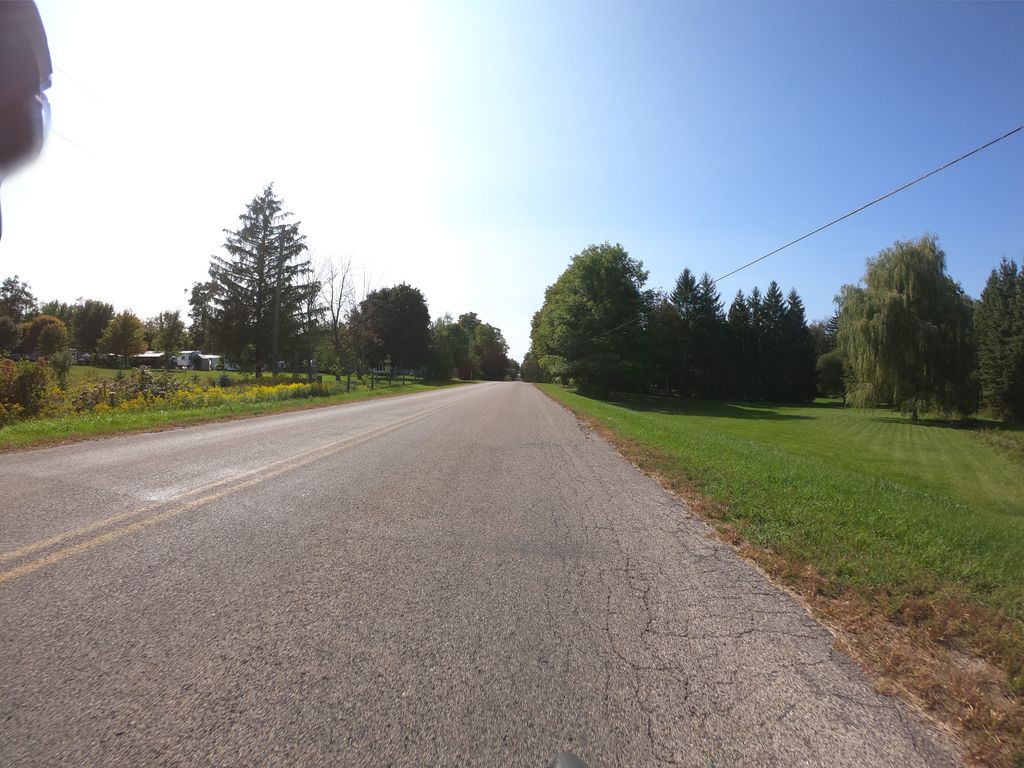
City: kitchener-waterloo